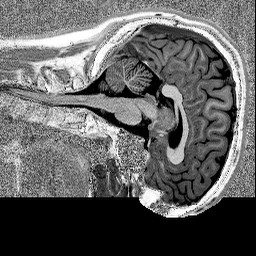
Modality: MP2RAGE
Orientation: sagittal
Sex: male